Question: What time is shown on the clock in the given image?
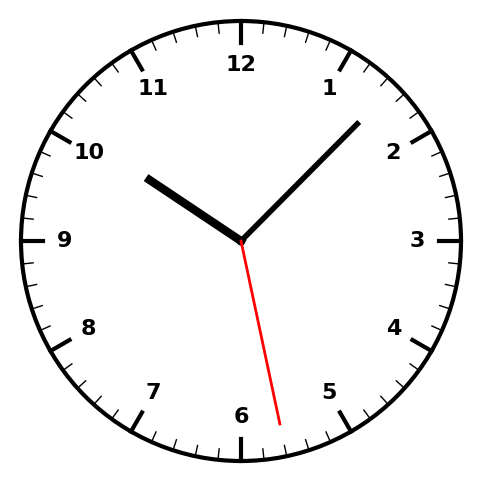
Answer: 10:07:28